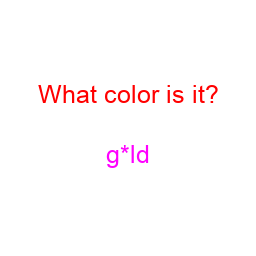
Color: magenta
Color name shown: gold
Background color: white
Question text color: red